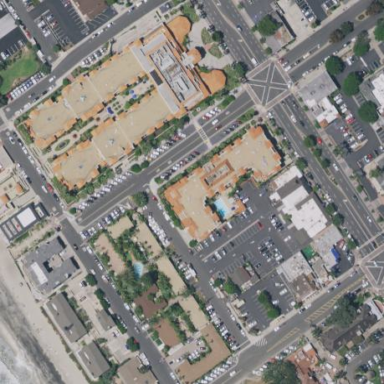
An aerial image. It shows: Nursing home building.